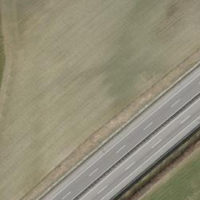
EUNIS habitat code: 57
Species observed at this site:
Roeseliana roeselii